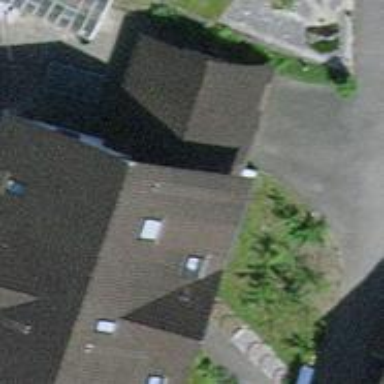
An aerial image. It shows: Garage.